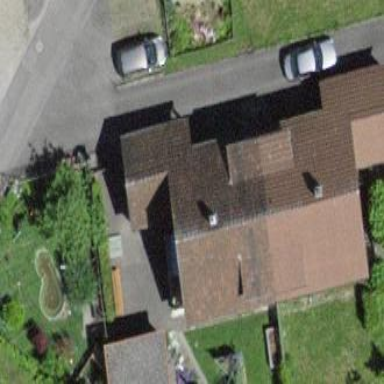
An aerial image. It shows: Terrace building.